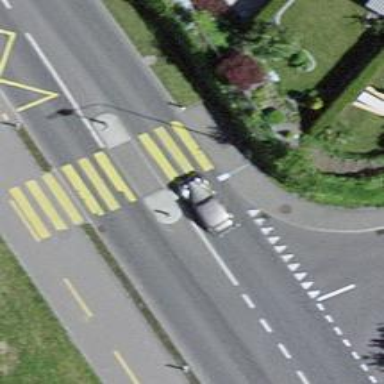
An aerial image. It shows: Uncontrolled zebra crossing with central island.